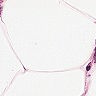
Metastatic tissue present: no